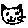
Label: cat